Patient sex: F
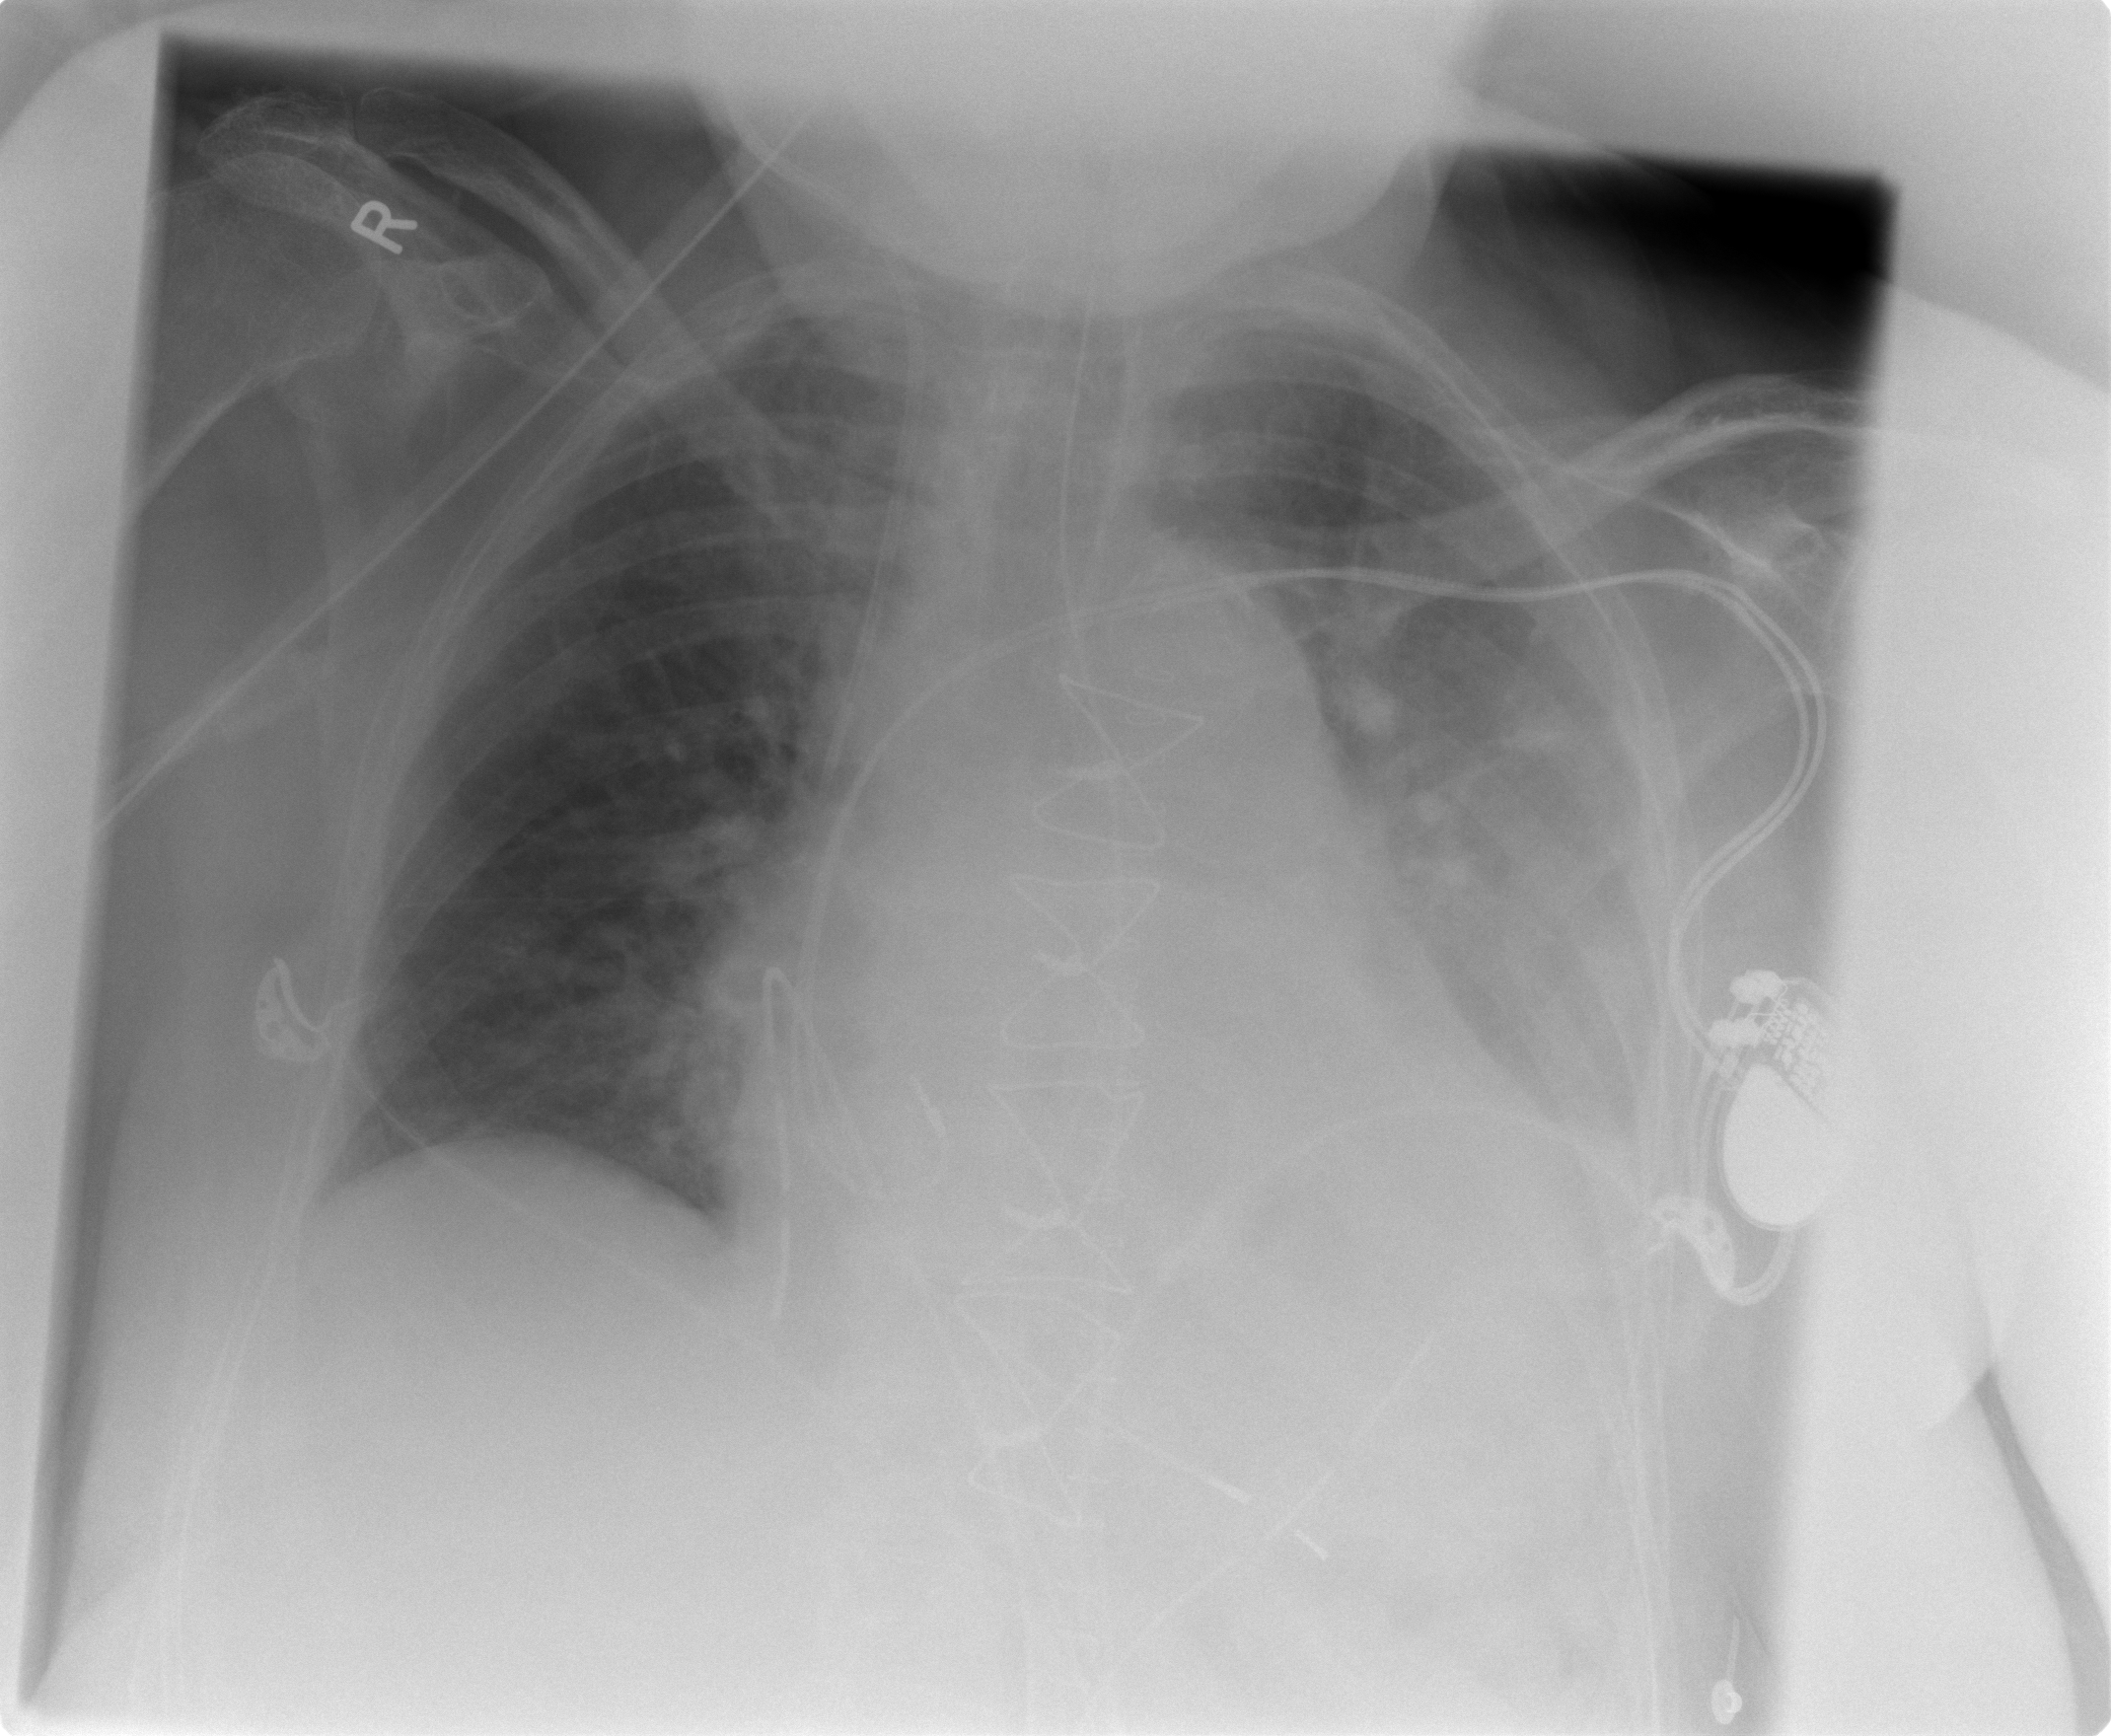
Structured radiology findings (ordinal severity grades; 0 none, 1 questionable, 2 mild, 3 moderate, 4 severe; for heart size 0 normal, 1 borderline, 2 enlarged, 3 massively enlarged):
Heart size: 2
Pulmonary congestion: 2
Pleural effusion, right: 2
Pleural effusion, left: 3
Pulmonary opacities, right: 0
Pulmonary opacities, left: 0
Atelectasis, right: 0
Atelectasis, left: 2